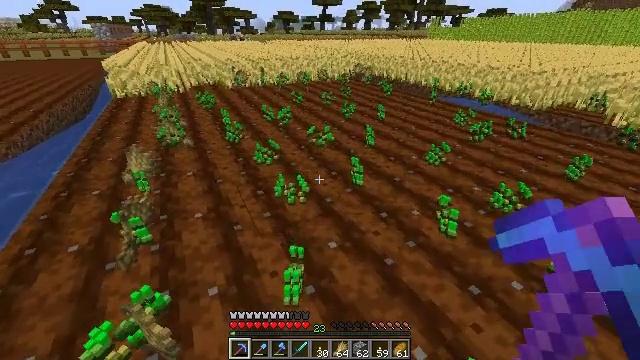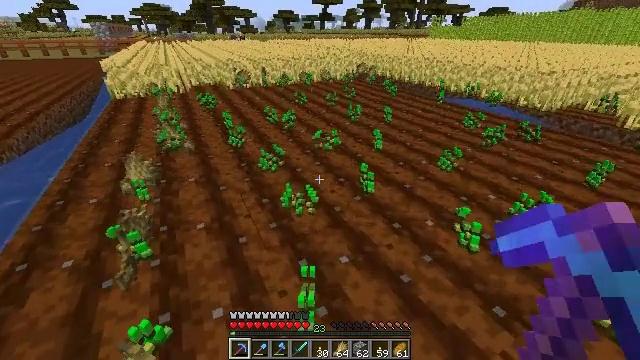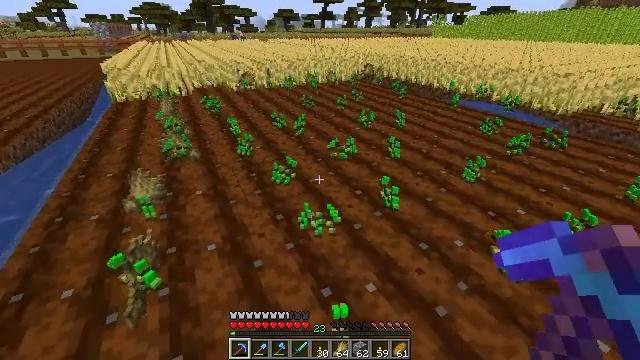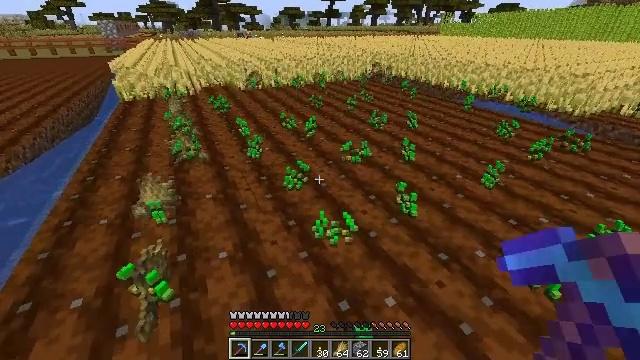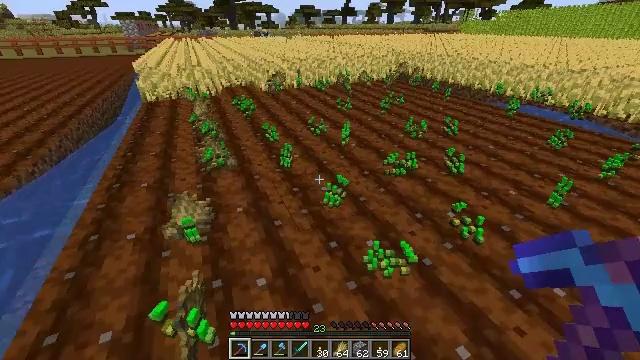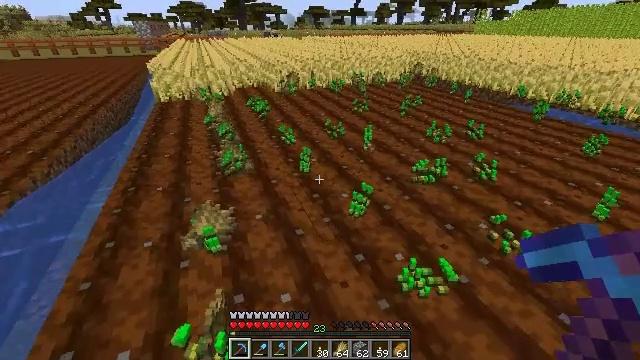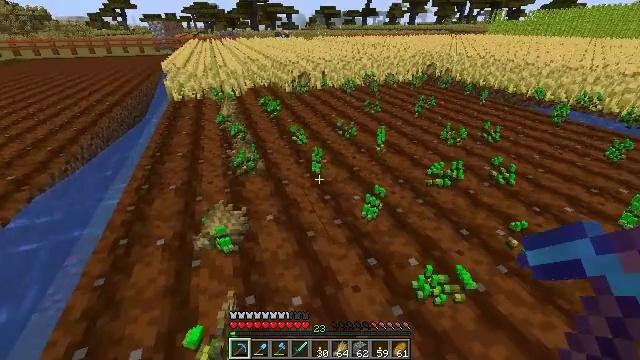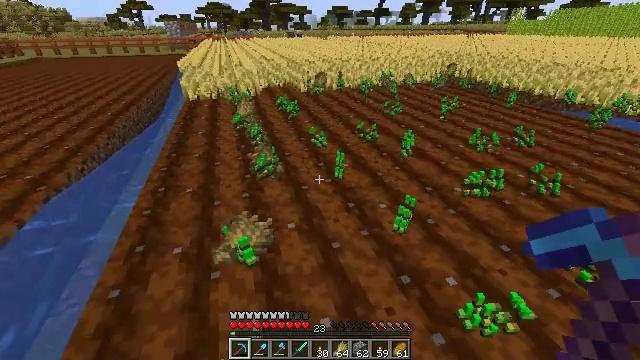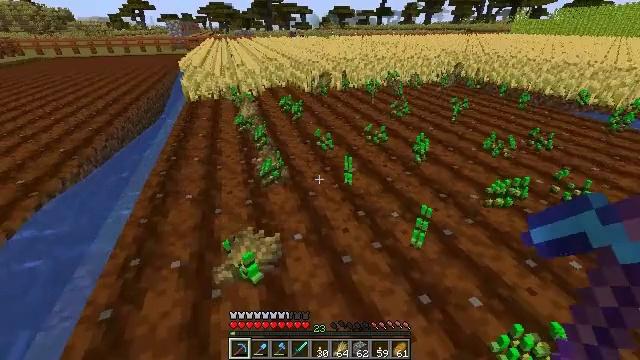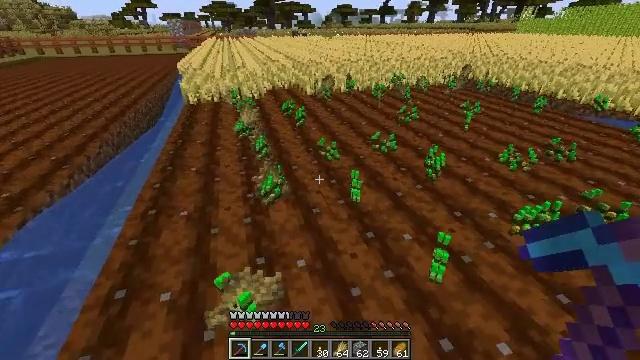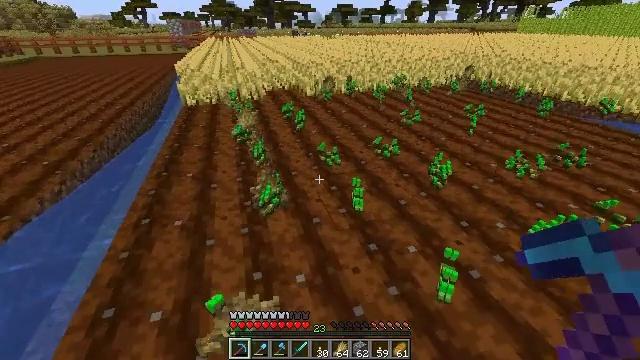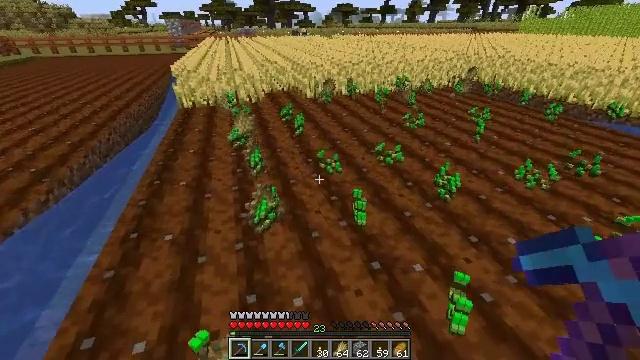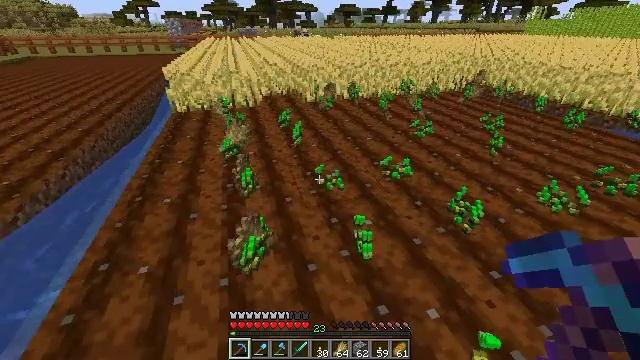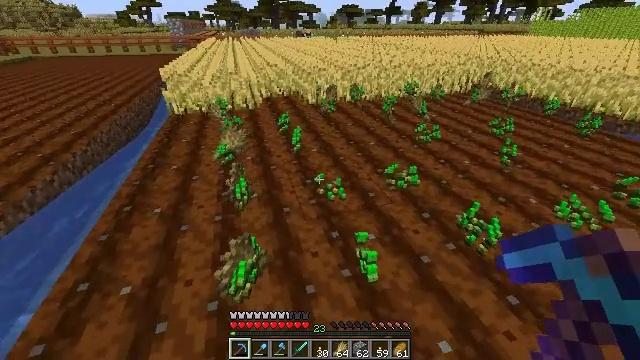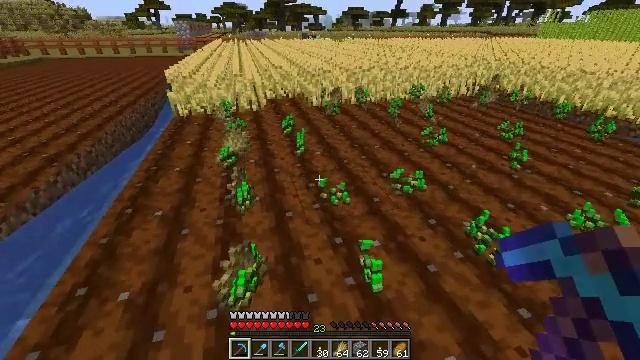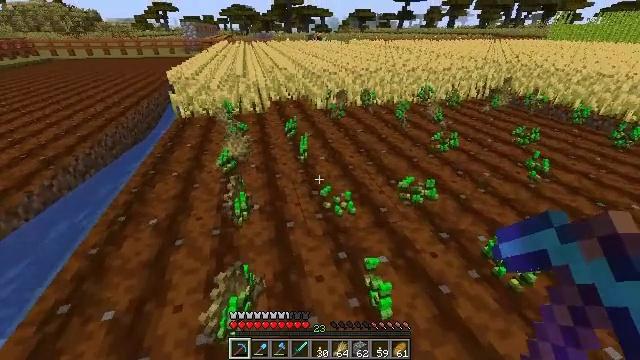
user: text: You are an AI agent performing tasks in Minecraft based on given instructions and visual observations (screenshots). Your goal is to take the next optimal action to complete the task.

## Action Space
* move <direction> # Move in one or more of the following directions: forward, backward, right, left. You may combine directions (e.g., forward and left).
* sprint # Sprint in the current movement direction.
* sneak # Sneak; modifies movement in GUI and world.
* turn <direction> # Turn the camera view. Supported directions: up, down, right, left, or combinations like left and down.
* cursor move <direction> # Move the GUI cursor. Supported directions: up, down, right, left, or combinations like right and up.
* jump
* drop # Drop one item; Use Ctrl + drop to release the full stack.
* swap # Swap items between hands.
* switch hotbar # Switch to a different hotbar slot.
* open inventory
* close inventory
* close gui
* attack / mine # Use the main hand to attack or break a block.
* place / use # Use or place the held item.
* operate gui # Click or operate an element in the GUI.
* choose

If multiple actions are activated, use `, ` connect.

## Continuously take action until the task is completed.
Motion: motion action
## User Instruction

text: Gather wheat by left-clicking on it.
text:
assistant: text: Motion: move forward and move left
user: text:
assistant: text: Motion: move forward and move left
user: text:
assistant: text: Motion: move forward and move left, turn left
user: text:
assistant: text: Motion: move forward and move left, turn left
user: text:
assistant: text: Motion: move forward and move left, turn left
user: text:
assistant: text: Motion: move forward and move left, turn left
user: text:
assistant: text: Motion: move forward, turn left
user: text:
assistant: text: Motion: move forward
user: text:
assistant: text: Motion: move forward
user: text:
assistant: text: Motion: move forward
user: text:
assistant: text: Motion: move forward
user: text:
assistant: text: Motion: move forward
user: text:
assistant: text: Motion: move forward
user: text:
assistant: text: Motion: move forward, turn left
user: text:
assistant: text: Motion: move forward, turn left
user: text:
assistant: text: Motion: move forward, turn left
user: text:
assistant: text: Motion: move forward
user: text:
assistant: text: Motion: move forward
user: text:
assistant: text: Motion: move forward
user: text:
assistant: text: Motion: move forward
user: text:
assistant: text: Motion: move forward and move left
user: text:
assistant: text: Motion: move forward and move left, turn left
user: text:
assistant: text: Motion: move forward and move left, turn left
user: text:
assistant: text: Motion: move forward and move left, turn left and up
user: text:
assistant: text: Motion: move forward and move left, turn left and up
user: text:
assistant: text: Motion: move forward, turn left
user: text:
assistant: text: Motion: move forward
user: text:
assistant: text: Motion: move forward
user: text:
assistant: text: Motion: move forward
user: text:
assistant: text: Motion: move forward, turn left